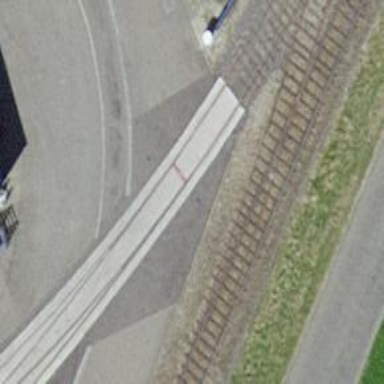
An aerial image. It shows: Level crossing along the railway.